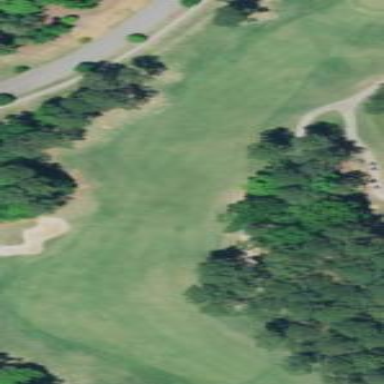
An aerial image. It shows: Golf fairway surrounded by grass.